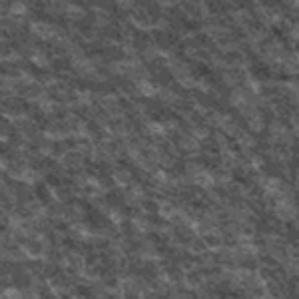
Label: frost